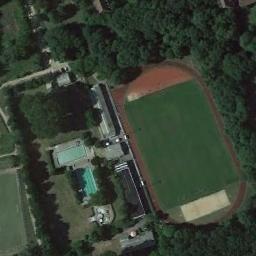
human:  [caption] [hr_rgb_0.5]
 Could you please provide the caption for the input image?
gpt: The ground track field is surrounded by trees .

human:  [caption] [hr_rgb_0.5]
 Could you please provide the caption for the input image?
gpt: The ground track field is surrounded by a forest and two pools are next to the ground track field .

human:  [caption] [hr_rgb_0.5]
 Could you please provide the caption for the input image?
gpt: The track and field are green .

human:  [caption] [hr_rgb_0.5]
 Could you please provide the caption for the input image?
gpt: Track and field, Lawns and buildings surrounded by forest .

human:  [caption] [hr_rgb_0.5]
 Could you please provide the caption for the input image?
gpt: There are many green trees around the ground track field .